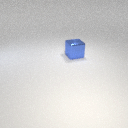
large blue metal cube